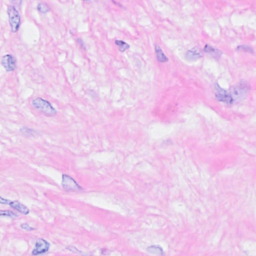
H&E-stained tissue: Breast